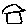
Label: house